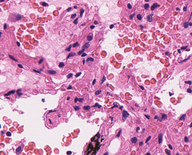
Tumor epithelial tissue: no
Tumor-associated stroma tissue: no
Normal tissue: yes